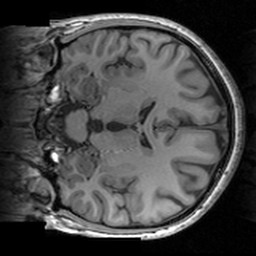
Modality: T1w
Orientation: coronal
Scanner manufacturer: siemens
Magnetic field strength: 3 T
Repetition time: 1.63 s
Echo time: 0.00311 s